Question: Suppose I have an array named 'sims_add_dom' with dim(100,5,100):
'''
sims_add_dom <- structure(list(marker = 1:10, coeff_a = c(<PHONE>, -<PHONE>,
-0.298198096, <PHONE>, <PHONE>, <PHONE>, <PHONE>,
<PHONE>, <PHONE>, <PHONE>), Pvalue_a = c(<PHONE>,
0.001649993, <PHONE>, <PHONE>, 0.<PHONE>, <PHONE>, <PHONE>,
<PHONE>, <PHONE>, 1.616549e-05), coeff_d = c(-2.36629627,
2.54339395, 0.<PHONE>, -0.<PHONE>, -0.82243816, <PHONE>,
NA, -0.55876864, -2.<PHONE>, -4.78780087), Pvalue_d = c(<PHONE>,
0.<PHONE>, 0.820999, <PHONE>, <PHONE>, <PHONE>, NA, <PHONE>,
<PHONE>, 2.889129e-06)), class = "data.frame", row.names = c(NA,
-10L))
'''
Now I want to select the rows based on certain conditions on the variables 'Pvalue_a' and 'Pvalue_d'. Suppose, if the value of the 'Pvalue_a < 0.05' or 'Pvalue_d < 0.05', then select these rows and their associated values.
Actually, I want to know how many estimators are significant based on the condition. I have searched on google and StackOverflow but did not find a straightforward answer to my question.
I would be very grateful if someone helps me to solve this problem. Thank you for your help.
Example dataset:

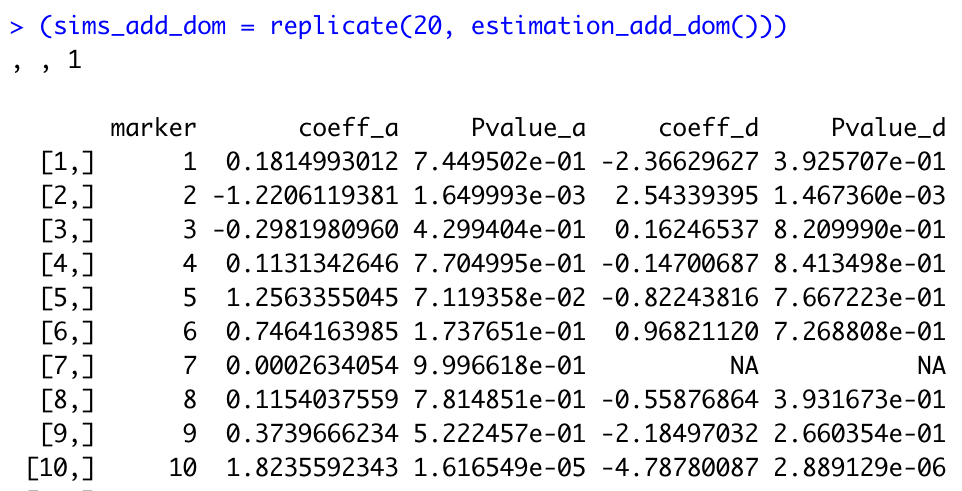
Answer: Note that for you to get an array from replicate, the output should be a matrix, and this is what you showed in the screenshot, but not in dput().
Something to simulate data:
'''
func = function(){
a = rnorm(50)
d = rnorm(50)
markers = matrix(as.numeric(runif(50*100)>0.5),
nrow=50)
res = sapply(1:ncol(markers),function(i){
fit = lm(cbind(a,d)~markers[,i])
res = do.call(rbind,coefficients(summary(fit)))
c(i,res[2,1],res[2,4],res[4,1],res[4,4])
})
res = t(res)
colnames(res) = c("marker","coeff_a","Pvalue_a","coeff_d","Pvalue_d")
return(res)
}
sims_add_dom = replicate(10,func())
'''
I did only 10 reps, but the structure is similar:
'''
dim(sims_add_dom)
[1] 100 5 10
'''
Now to get those p < 0.05 for a or d:
'''
sig = lapply(seq(dim(sims_add_dom)[3]), function(x){
M = sims_add_dom[ , , x]
M[M[,"Pvalue_d"]<0.05 | M[,"Pvalue_d"]<0.05, ]
})
head(sig[[1]])
marker coeff_a Pvalue_a coeff_d Pvalue_d
[1,] 7 -<PHONE> <PHONE> -<PHONE> 0.<PHONE>
[2,] 9 -<PHONE> <PHONE> <PHONE> 0.<PHONE>
[3,] 17 <PHONE> <PHONE> -<PHONE> 0.<PHONE>
[4,] 54 <PHONE> <PHONE> <PHONE> 0.<PHONE>
[5,] 77 -<PHONE> <PHONE> <PHONE> 0.<PHONE>
'''
To get the number:
'''
sapply(sig,nrow)
'''